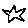
Label: star